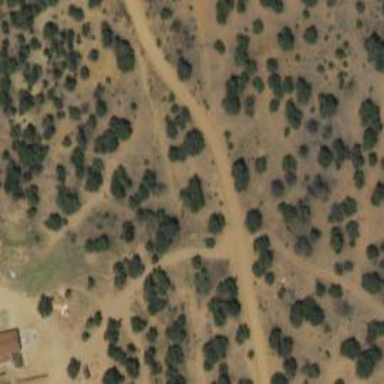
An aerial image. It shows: Driveway leading to service road.